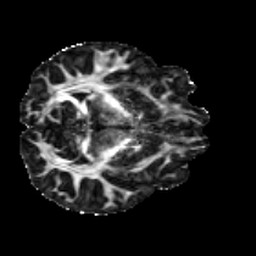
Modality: FA
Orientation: axial
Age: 26
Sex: male
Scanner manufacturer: siemens
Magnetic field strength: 3 T
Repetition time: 3.5 s
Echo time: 0.086 s